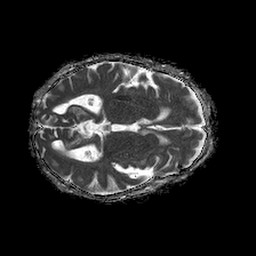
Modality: ADC
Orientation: axial
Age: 83
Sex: female
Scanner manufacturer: philips
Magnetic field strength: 1.5 T
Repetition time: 4.6 s
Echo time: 0.08517 s